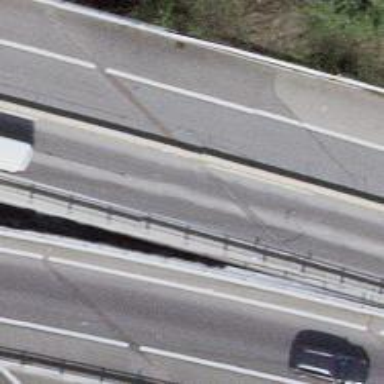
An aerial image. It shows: Motorway link.